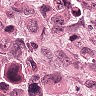
Metastatic tissue present: yes